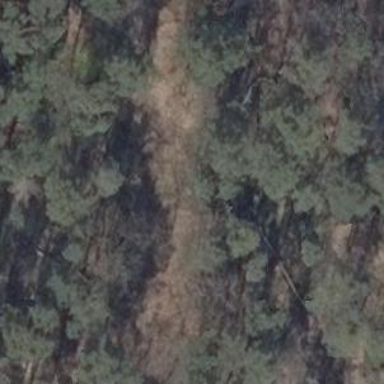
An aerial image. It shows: Path on the ground.